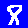
Digit: 8